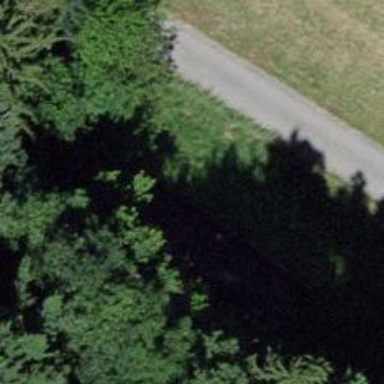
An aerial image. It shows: Retaining wall.